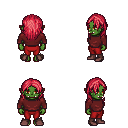
a pixel art fantasy rpg character, female body template, orc, green skin, maroon long-sleeve shirt, red pants, ruby red long hairstyle, maroon shoes, four views (front, back, left, right), 2x2 character sprite sheet, small pixel art, hard edges, no anti-aliasing